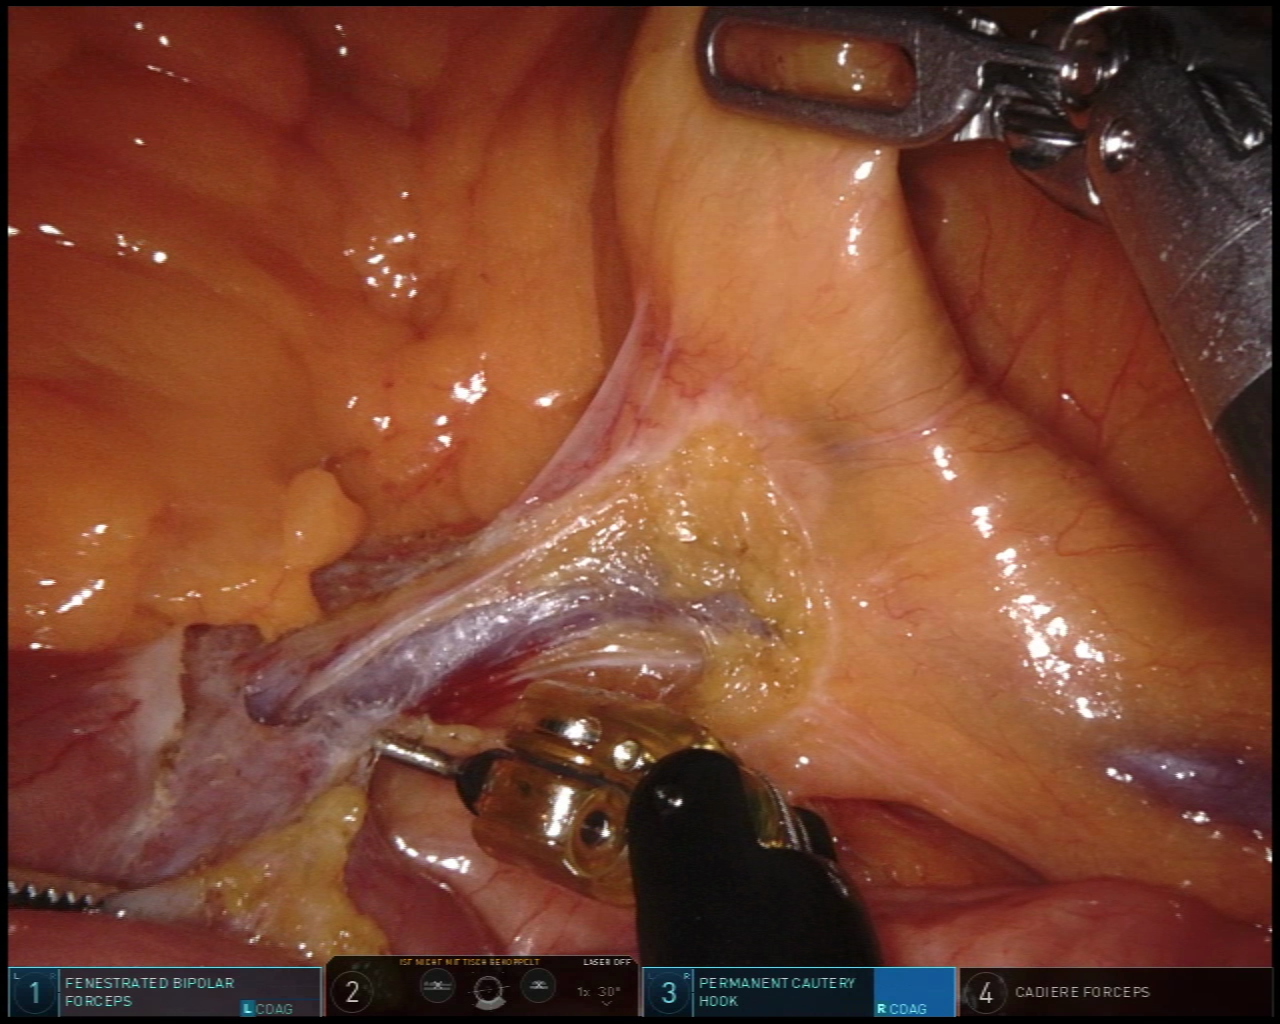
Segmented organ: intestinal_veins
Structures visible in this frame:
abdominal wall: no
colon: no
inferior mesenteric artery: no
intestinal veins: yes
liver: no
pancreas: no
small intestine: yes
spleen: no
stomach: no
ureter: no
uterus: no
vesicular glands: no